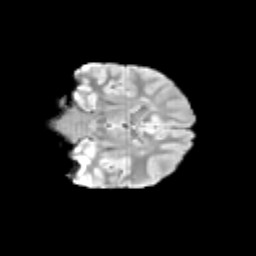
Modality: T2w
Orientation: coronal
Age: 13
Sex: female
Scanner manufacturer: siemens
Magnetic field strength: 3 T
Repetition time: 3.8 s
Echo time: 0.07 s